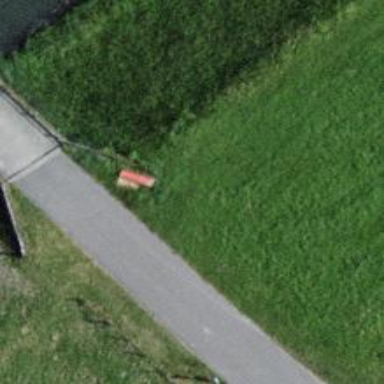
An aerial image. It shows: Red bench.